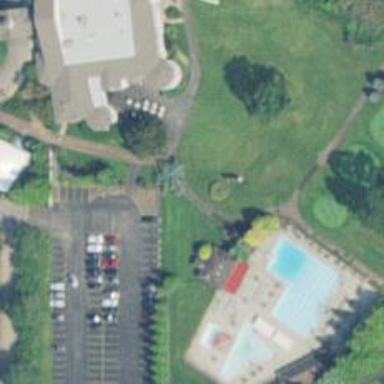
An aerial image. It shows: Path for both roads and golfers.